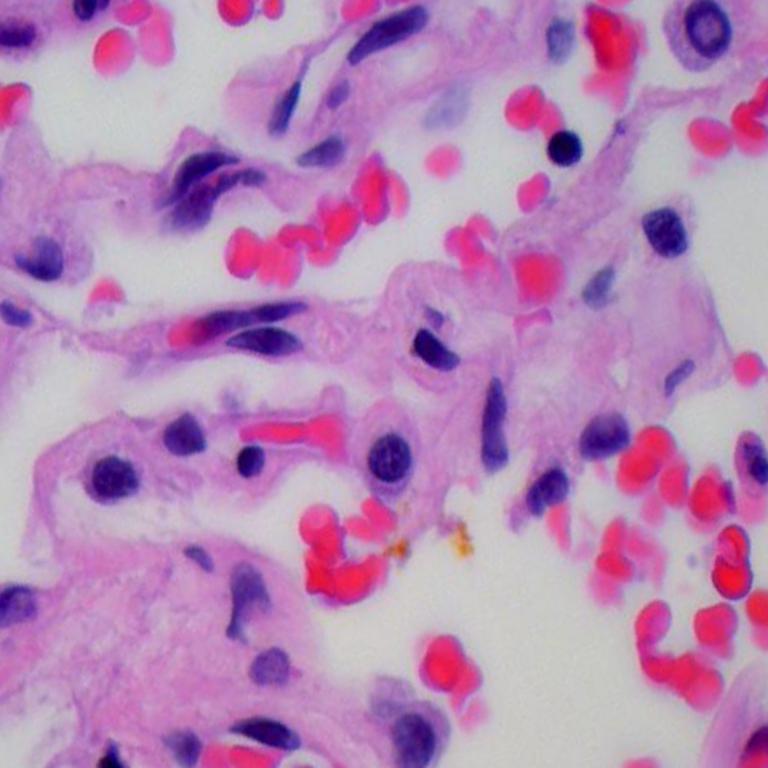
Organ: lung
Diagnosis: benign